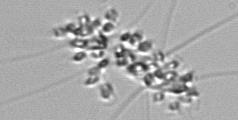
Label: Chaetoceros_didymus_TAG_external_flagellate